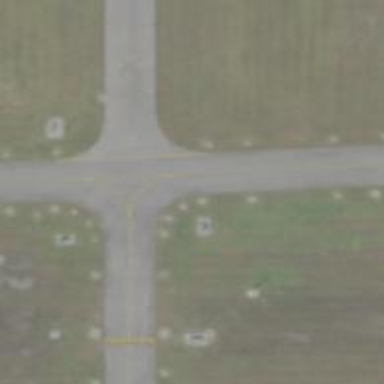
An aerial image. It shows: View of taxiway at the airport.